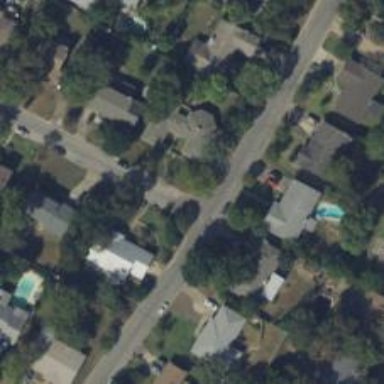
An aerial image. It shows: Neighborhood.